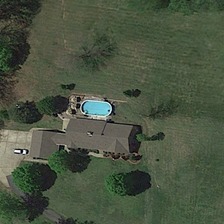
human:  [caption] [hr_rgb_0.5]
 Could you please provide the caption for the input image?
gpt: there is a swimming pool next to the grey roof .

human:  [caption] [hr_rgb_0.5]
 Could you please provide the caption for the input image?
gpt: there is a swimming pool next to the grey roof .

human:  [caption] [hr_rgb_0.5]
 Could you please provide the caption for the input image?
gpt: a white car is parked in front of the house .

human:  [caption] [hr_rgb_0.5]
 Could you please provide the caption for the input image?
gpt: a white car is parked in front of the house .

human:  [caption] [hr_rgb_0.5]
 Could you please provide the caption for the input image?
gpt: there is a swimming pool next to the grey roof .